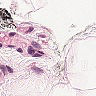
Metastatic tissue present: no